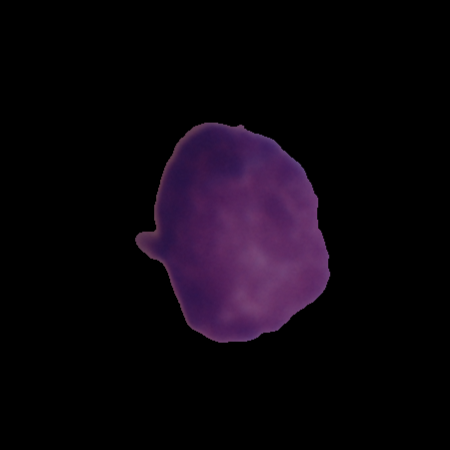
Label: healthy